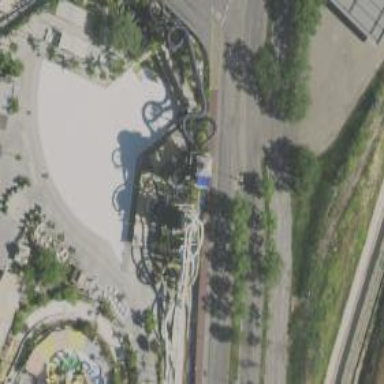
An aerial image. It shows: Water slide attraction.